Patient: sex M, age 24
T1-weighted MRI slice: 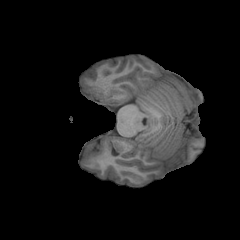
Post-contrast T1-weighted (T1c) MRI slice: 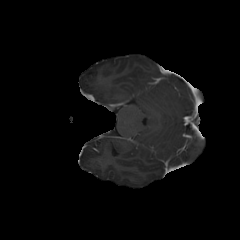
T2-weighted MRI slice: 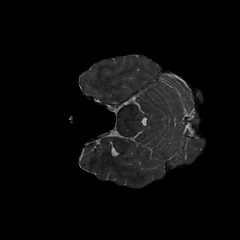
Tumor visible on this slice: no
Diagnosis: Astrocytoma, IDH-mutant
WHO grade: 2